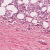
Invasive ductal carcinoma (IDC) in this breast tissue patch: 1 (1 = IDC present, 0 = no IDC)